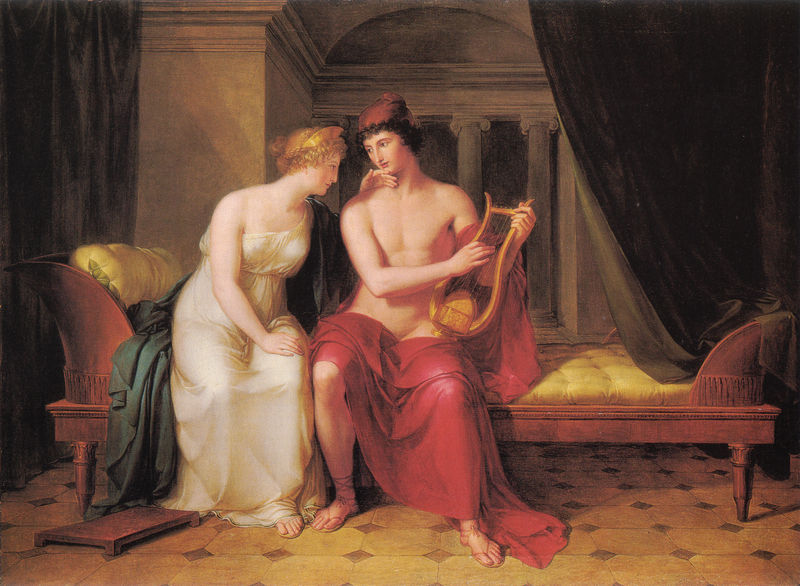
Titel: Paris und Helena
Künstler: Philipp Friedrich Hetsch
Standort: Berlin
Institution: Akademie der Künste
Schlagwörter: blau, dunkel, gemälde, hand, körper, lendenschurz, mann, nackt, umhang, weiß, gelb, grün, menschen, ocker, sitzen, braun, busen, dunkelbraun, frau, frisur, holz, kleid, licht, pfeiler, profil, schmuck, schwarz, säule, säulen, zimmer, rot, tuch, beige, malerei, muster, blond, kappe, mütze, architektur, arm, arme, falten, inkarnat, samt, bild, instrument, vorhang, boden, fransen, gewand, gold, sitzend, stoff, decke, klassizismus, paar, musik, diadem, frontal, krone, locken, bein, brüste, füße, liebe, sofa, bogen, zwei, pilaster, historienbild, kissen, polster, weiblich, spielen, zopf, musizieren, draperie, bett, sandalen, halbnackt, laken, couch, erotik, matratze, zehen, divan, oberkörper, bögen, antike, diwan, sex, brett, fliesen, kacheln, kapitelle, kapitell, streicheln, halbrund, liege, sims, jüngling, voluten, männlich, ionisch, antik, götter, leder, mittelalter, historismus, antikisierend, venus, königin, rotes tuch, laute, saiten, apoll, dorisch, hera, juno, verführen, chaiselongue, ottomane, empire, harfe, lyra, steinboden, david, leier, nackter mann, ingres, apollo, mann frau, kithara, kolonade, kline, nachtgewand, schäferstündchen, spielmann, nackenrolle, liegestatt, petrol, weißes kleid, phrygische mütze, orpheus, sexualität, recamier, chaisselonge, bette, mann und frau, iuno, überhöht, plingplong, prygische mütze, holzliege, handharfe, diadam, rennessaince, lara